Question: I'm trying to replicate an answer given in a previous thread:
<URL>
'''
import numpy as np
import matplotlib.pyplot as plt
import itertools
def func(x):
if x >= 1.0 or x <= -1.0:
return 0
else:
return (abs(x) - 1.0)
a = 1.0
b = -1.0
N = 128.
time = np.linspace( a, b, N )
y = (np.fromiter(itertools.imap(func, time),
dtype=time.dtype, count=time.shape[0]))
fig = plt.figure()
ax = fig.add_subplot(1,1,1)
ax.plot(time,y)
period = 2.
def cn(n):
c = y*np.exp(-1j*2*n*np.pi*time/period)
return c.sum()/c.size
def f(x, Nh):
f = np.array([2*cn(i)*np.exp(1j*2*i*np.pi*x/period) for i in range(1,Nh+1)])
return f.sum()
y2 = np.array([f(t,10).real for t in time])
ax.plot(time, y2)
plt.show()
'''
I'm getting a solution that's close to the right answer, but shifted. I wasn't sure what I am doing wrong.

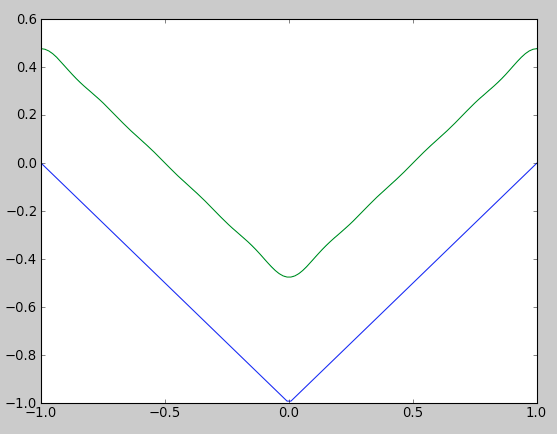
Answer: The error seems to be related to your Riemann sum <URL>. Using the middle method gives:

Code:
'''
import numpy as np
import matplotlib.pyplot as plt
import itertools
def func(x):
if x >= 1.0 or x <= -1.0:
return 0
else:
return (abs(x) - 1.0)
a = 1.0
b = -1.0
N = 128.
time = np.linspace( a, b, N )
y = (np.fromiter(itertools.imap(func, time),
dtype=time.dtype, count=time.shape[0]))
period = 2.
def cn(n):
c = y*np.exp(-1j*2*n*np.pi*time/period)
return c.sum()/c.size
def f(x, Nh):
rng = np.arange(.5, Nh+.5)
f = np.array([2*cn(i)*np.exp(1j*2*i*np.pi*x/period) for i in rng])
return f.sum()
y2 = np.array([f(t,10).real for t in time])
fig = plt.figure()
ax = fig.add_subplot(1,1,1)
ax.plot(time, y)
ax.plot(time, y2)
plt.show()
'''
As noted by Sven in <URL>